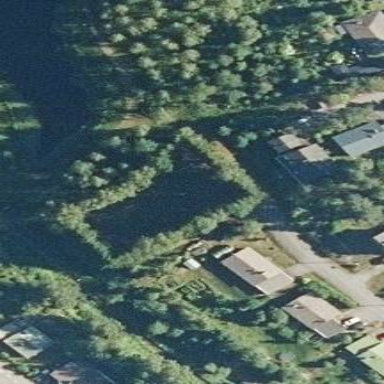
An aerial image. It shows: Cemetery.